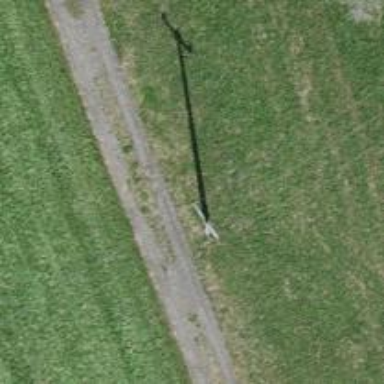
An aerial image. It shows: Power pole.